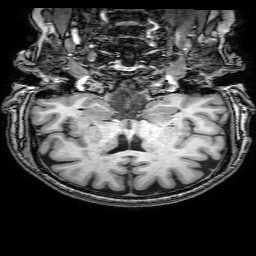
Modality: T1w
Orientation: sagittal
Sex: female
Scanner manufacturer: philips
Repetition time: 0.008146 s
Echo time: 0.00373 s